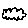
Label: cloud